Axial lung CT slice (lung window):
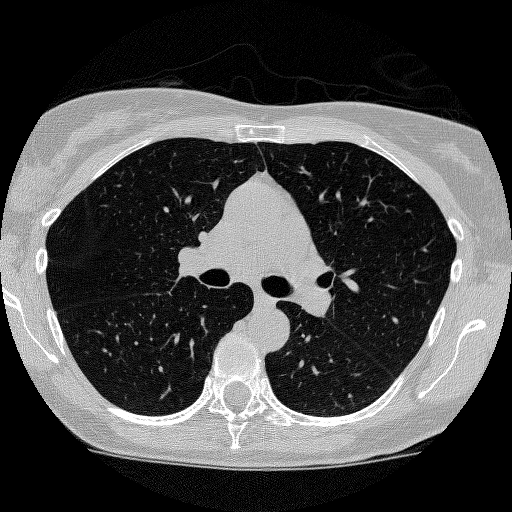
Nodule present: no